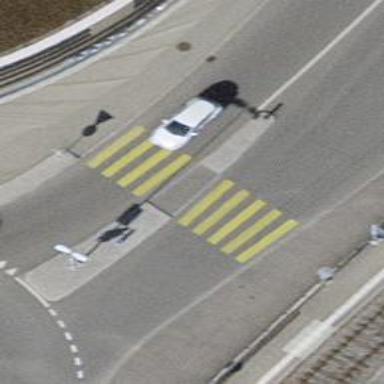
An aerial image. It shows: Marked asphalt footway with crossing markings.